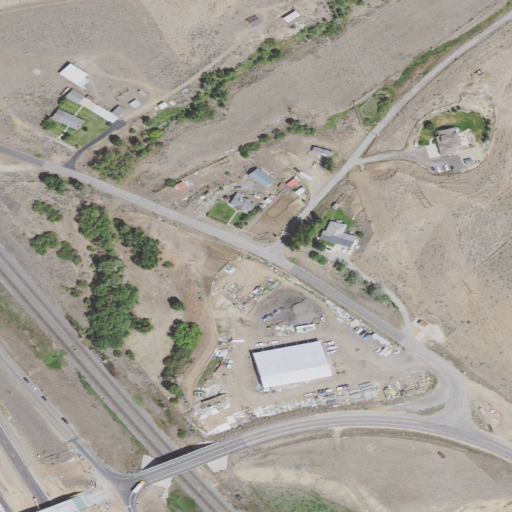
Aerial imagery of valley in Utah named Owens Canyon containing shrub, open development, low intensity development, medium intensity development, and high intensity development